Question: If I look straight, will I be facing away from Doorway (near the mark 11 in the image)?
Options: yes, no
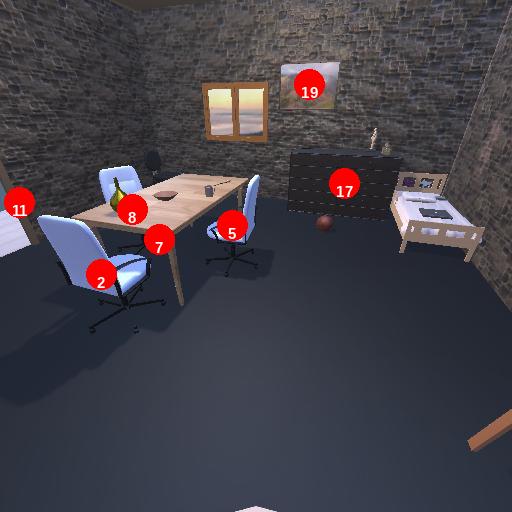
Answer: yes